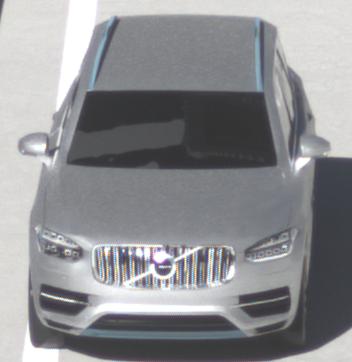
Make: Volvo
Model: XC90 B5
Detailed model: XC90 (L)
Model produced from: 2019/08
Model produced until: 2020/04
Doors: 5
Color: white
Road condition: dry road
Daytime: morning or afternoon
Contrast: high contrast